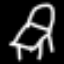
Label: chair